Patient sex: F
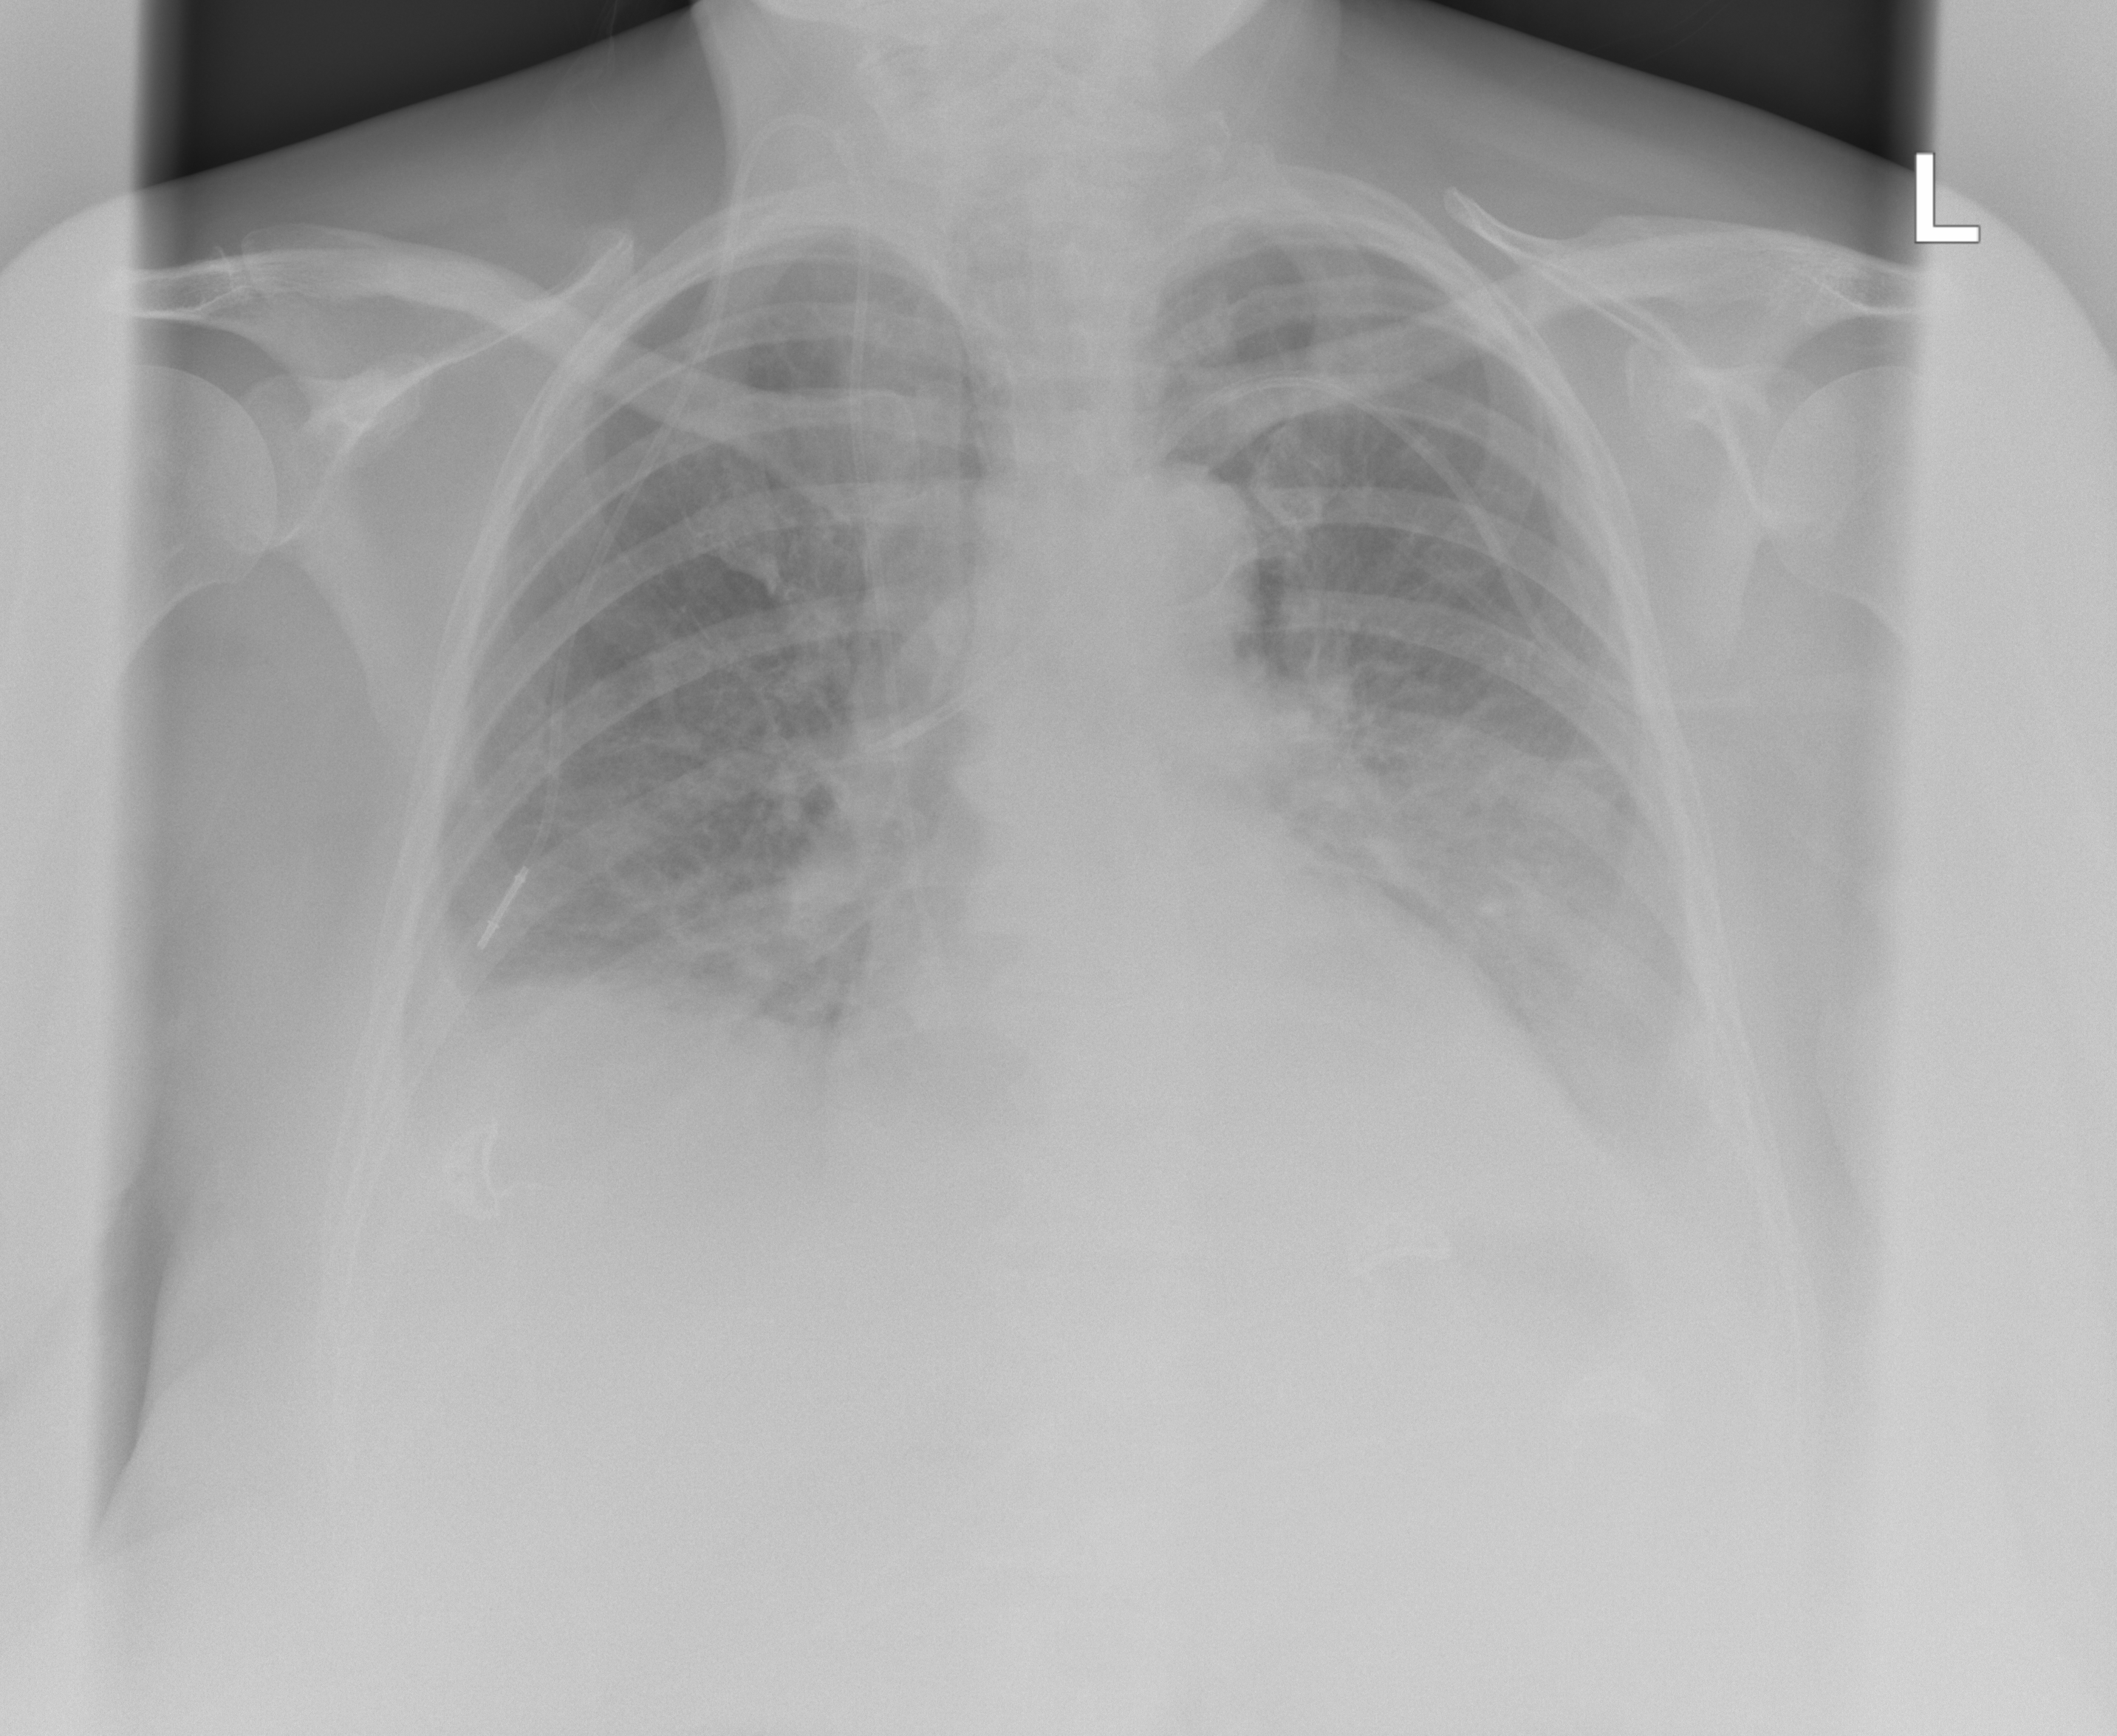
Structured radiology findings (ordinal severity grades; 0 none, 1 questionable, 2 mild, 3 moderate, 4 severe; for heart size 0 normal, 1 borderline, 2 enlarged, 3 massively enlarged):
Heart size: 2
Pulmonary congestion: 2
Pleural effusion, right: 2
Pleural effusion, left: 3
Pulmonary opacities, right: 0
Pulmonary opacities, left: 2
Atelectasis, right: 2
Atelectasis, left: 2